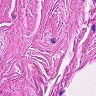
Metastatic tissue present: no